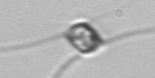
Label: Chaetoceros_similis